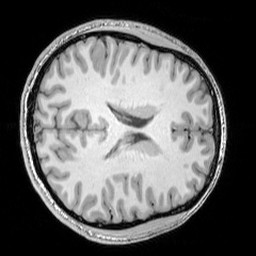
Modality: T1w
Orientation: axial
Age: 23
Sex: male
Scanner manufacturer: siemens
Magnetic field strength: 3 T
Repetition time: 1.9 s
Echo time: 0.00444 s